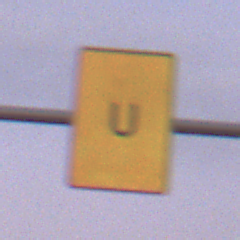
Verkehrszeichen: AnkuendigungOderFortsetzungUmleitungOhnePfeilsymbol
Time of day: SunriseSunset
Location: Outdoor (Nature)
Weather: PartlyCloudy
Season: NotSpecified
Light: Natural